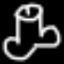
Label: mushroom